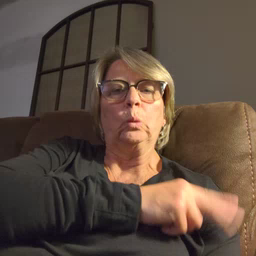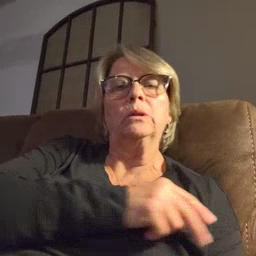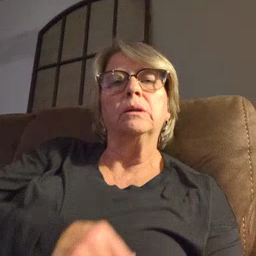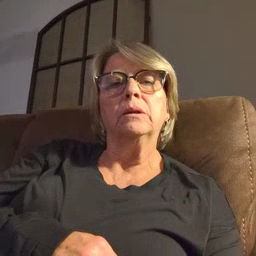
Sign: goose